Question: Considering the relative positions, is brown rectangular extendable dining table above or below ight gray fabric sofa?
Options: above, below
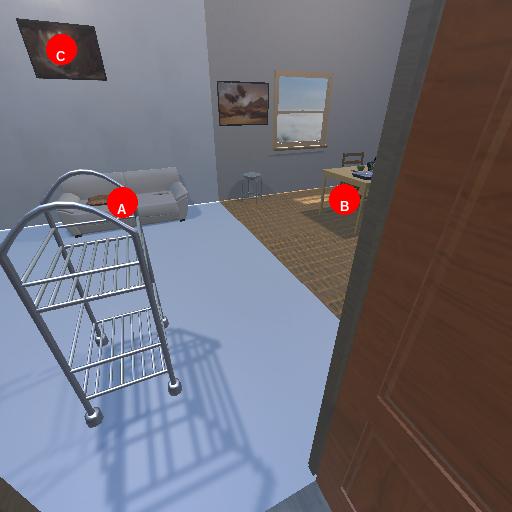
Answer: above